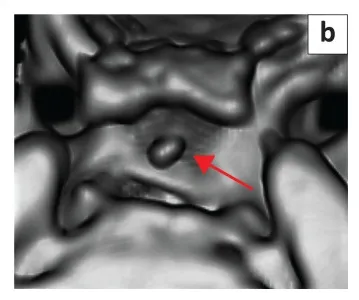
Superior view, demonstrating the sellar spine (arrow) protruding into the pituitary fossa.
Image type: radiology (ct)